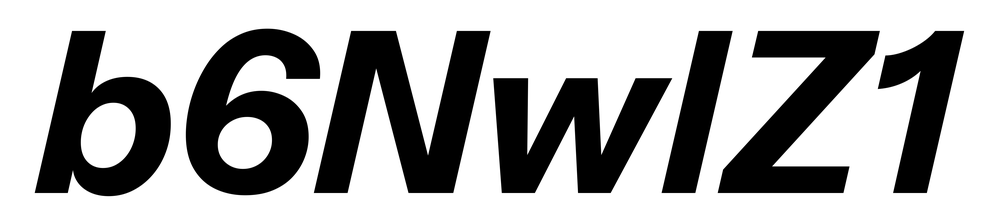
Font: InstrumentSans-Italic_Bold_Italic